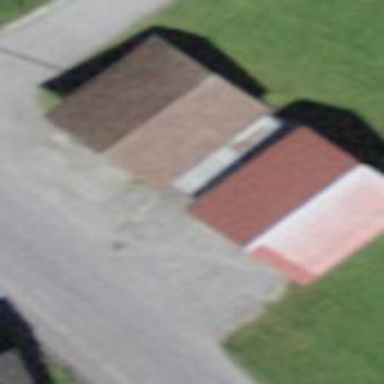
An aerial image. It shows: Garage.